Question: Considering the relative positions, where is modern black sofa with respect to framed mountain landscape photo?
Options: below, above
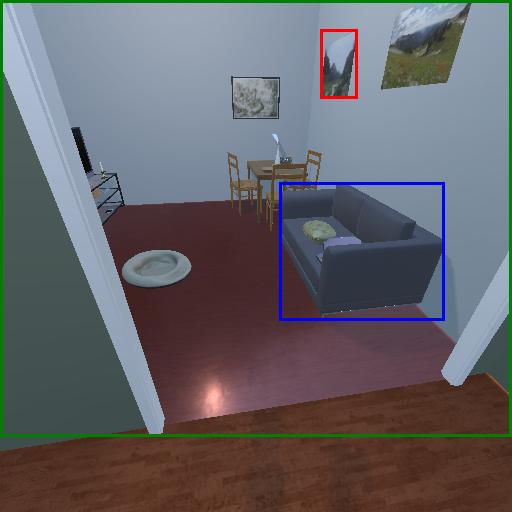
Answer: below